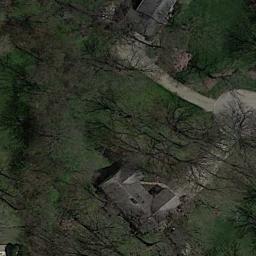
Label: sparse_residential